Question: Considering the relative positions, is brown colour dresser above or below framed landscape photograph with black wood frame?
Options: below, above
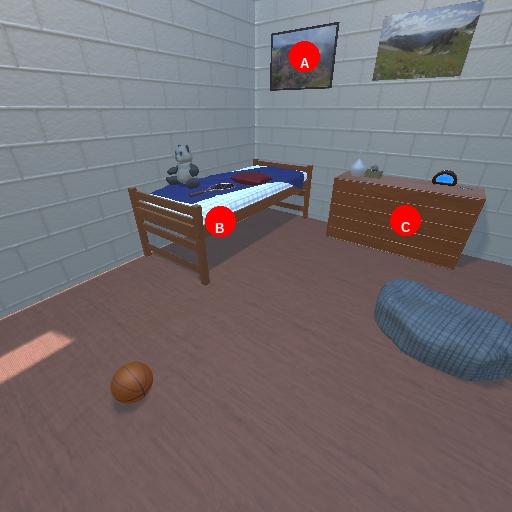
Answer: below